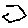
Label: hexagon